Field crop: maize
Growth stage: 1
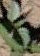
Species: datura